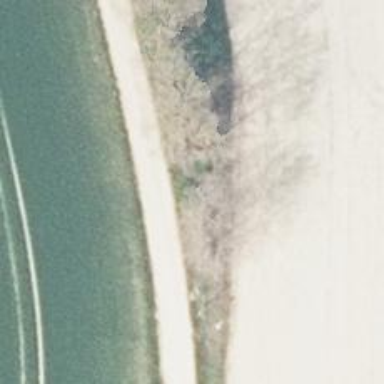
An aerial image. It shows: Row of trees in natural setting.